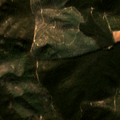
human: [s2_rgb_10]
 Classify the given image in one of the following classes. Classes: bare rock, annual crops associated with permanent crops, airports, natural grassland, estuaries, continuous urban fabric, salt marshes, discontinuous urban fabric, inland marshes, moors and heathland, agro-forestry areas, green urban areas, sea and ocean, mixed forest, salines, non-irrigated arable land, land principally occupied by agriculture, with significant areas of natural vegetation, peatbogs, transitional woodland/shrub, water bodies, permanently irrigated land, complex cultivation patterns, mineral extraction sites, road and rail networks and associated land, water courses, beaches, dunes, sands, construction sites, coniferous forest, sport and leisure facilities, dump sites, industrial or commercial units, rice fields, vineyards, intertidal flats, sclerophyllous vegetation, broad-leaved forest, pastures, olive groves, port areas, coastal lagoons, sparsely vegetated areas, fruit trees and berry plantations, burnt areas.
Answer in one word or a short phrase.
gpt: broad-leaved forest, transitional woodland/shrub